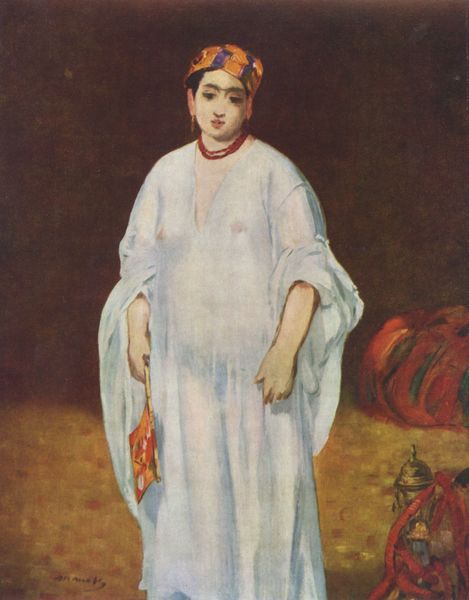
Titel: La sultane
Künstler: Édouard Manet
Standort: Zürich.
Institution: Stiftung Sammlung E.G. Bührle
Schlagwörter: blau, dunkel, gemälde, hand, haut, kopf, nackt, schatten, umhang, weiß, gelb, mädchen, ocker, sand, ausschnitt, braun, brust, busen, frau, frisur, grau, hell, hintergrund, hut, kleid, lampe, laterne, licht, mund, nase, ohr, ohrring, orange, raum, schmuck, schwarz, zimmer, blick, dame, rot, tuch, beige, fächer, haube, malerei, muster, ornament, teppich, jung, kappe, mütze, wand, arm, arme, augen, falten, gesicht, halten, kleidung, kragen, stehen, ärmel, bildnis, hals, hände, portrait, porträt, signatur, boden, gewand, interieur, kutte, stickerei, tücher, decke, ohrringe, augenbrauen, frontal, kontrast, lippen, ohren, perlen, traurig, kanne, krug, kopfbedeckung, brüste, sofa, süden, fahne, kette, kissen, kopftuch, monet, pfeife, gestreift, manet, melancholie, bett, überwurf, faltenwurf, halbnackt, brustwarzen, scham, transparent, fallen, halskette, exotisch, gefäß, diwan, orient, orientalisch, erdfarben, beutel, musterung, taschentuch, harem, handtasche, durchsichtig, durchscheinen, haremsdame, kopfschmuck, odaliske, turban, sitzkissen, sitzgelegenheit, marokko, oragne, kessel, v ausschnitt, delacroix, shisha, wasserpfeife, gefäs, kaftan, gewandt, täschchen, marokkanisch, unterarme, teppig, fehne, harm, hände#, 1889, rot#, frieda kahlo, mützhe, gesicjt